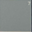
Piece: xx